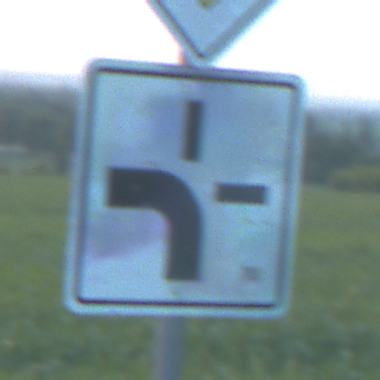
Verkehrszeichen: VerlaufVorfahrtsstrasse1
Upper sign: Vorfahrtsstrasse
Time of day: SunriseSunset
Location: Outdoor (Nature)
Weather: PartlyCloudy
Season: NotSpecified
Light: Natural